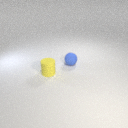
small blue rubber sphere behind small yellow rubber cylinder